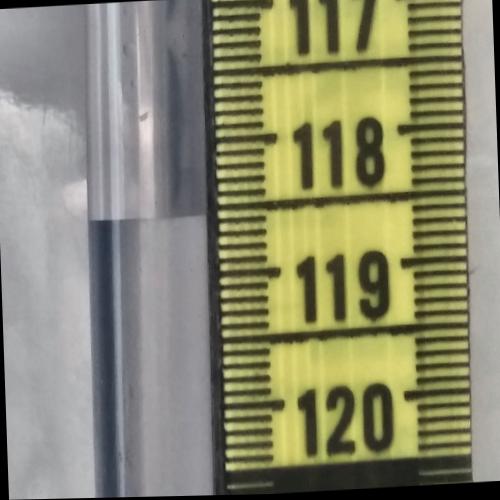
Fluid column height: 118.6 cm